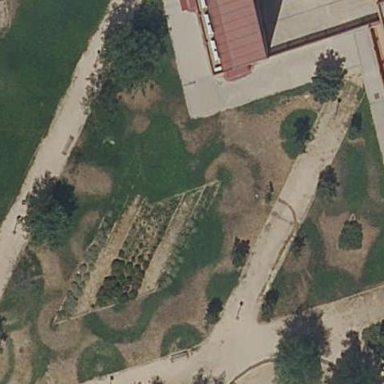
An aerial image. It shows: Garden with kerb barrier.